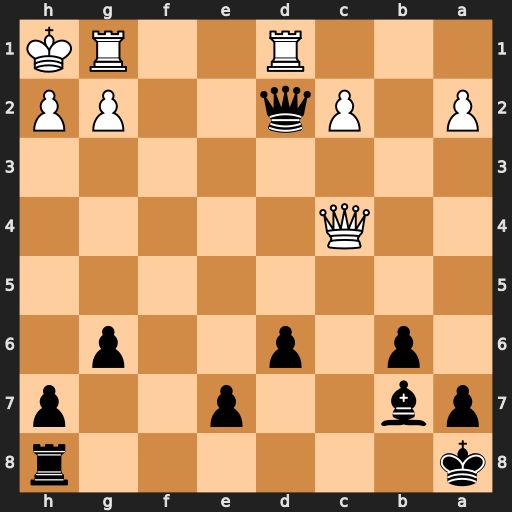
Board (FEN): k6r/pb2p2p/1p1p2p1/8/2Q5/8/P1Pq2PP/3R2RK
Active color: b
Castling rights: -
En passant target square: -
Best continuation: Bxg2+ Rxg2 Qxd1+